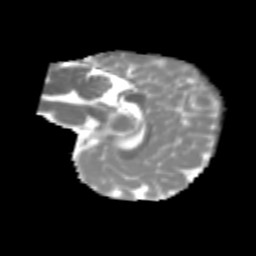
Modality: MD
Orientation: sagittal
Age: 6
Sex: male
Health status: healthy